Brain MRI, t1w sequence, axial 2D slice.
Patient: age 37, sex M, weight 90 kg, height 1.9 m
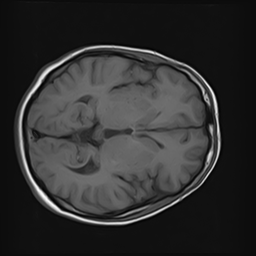